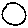
Label: circle